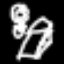
Label: pants